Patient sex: M
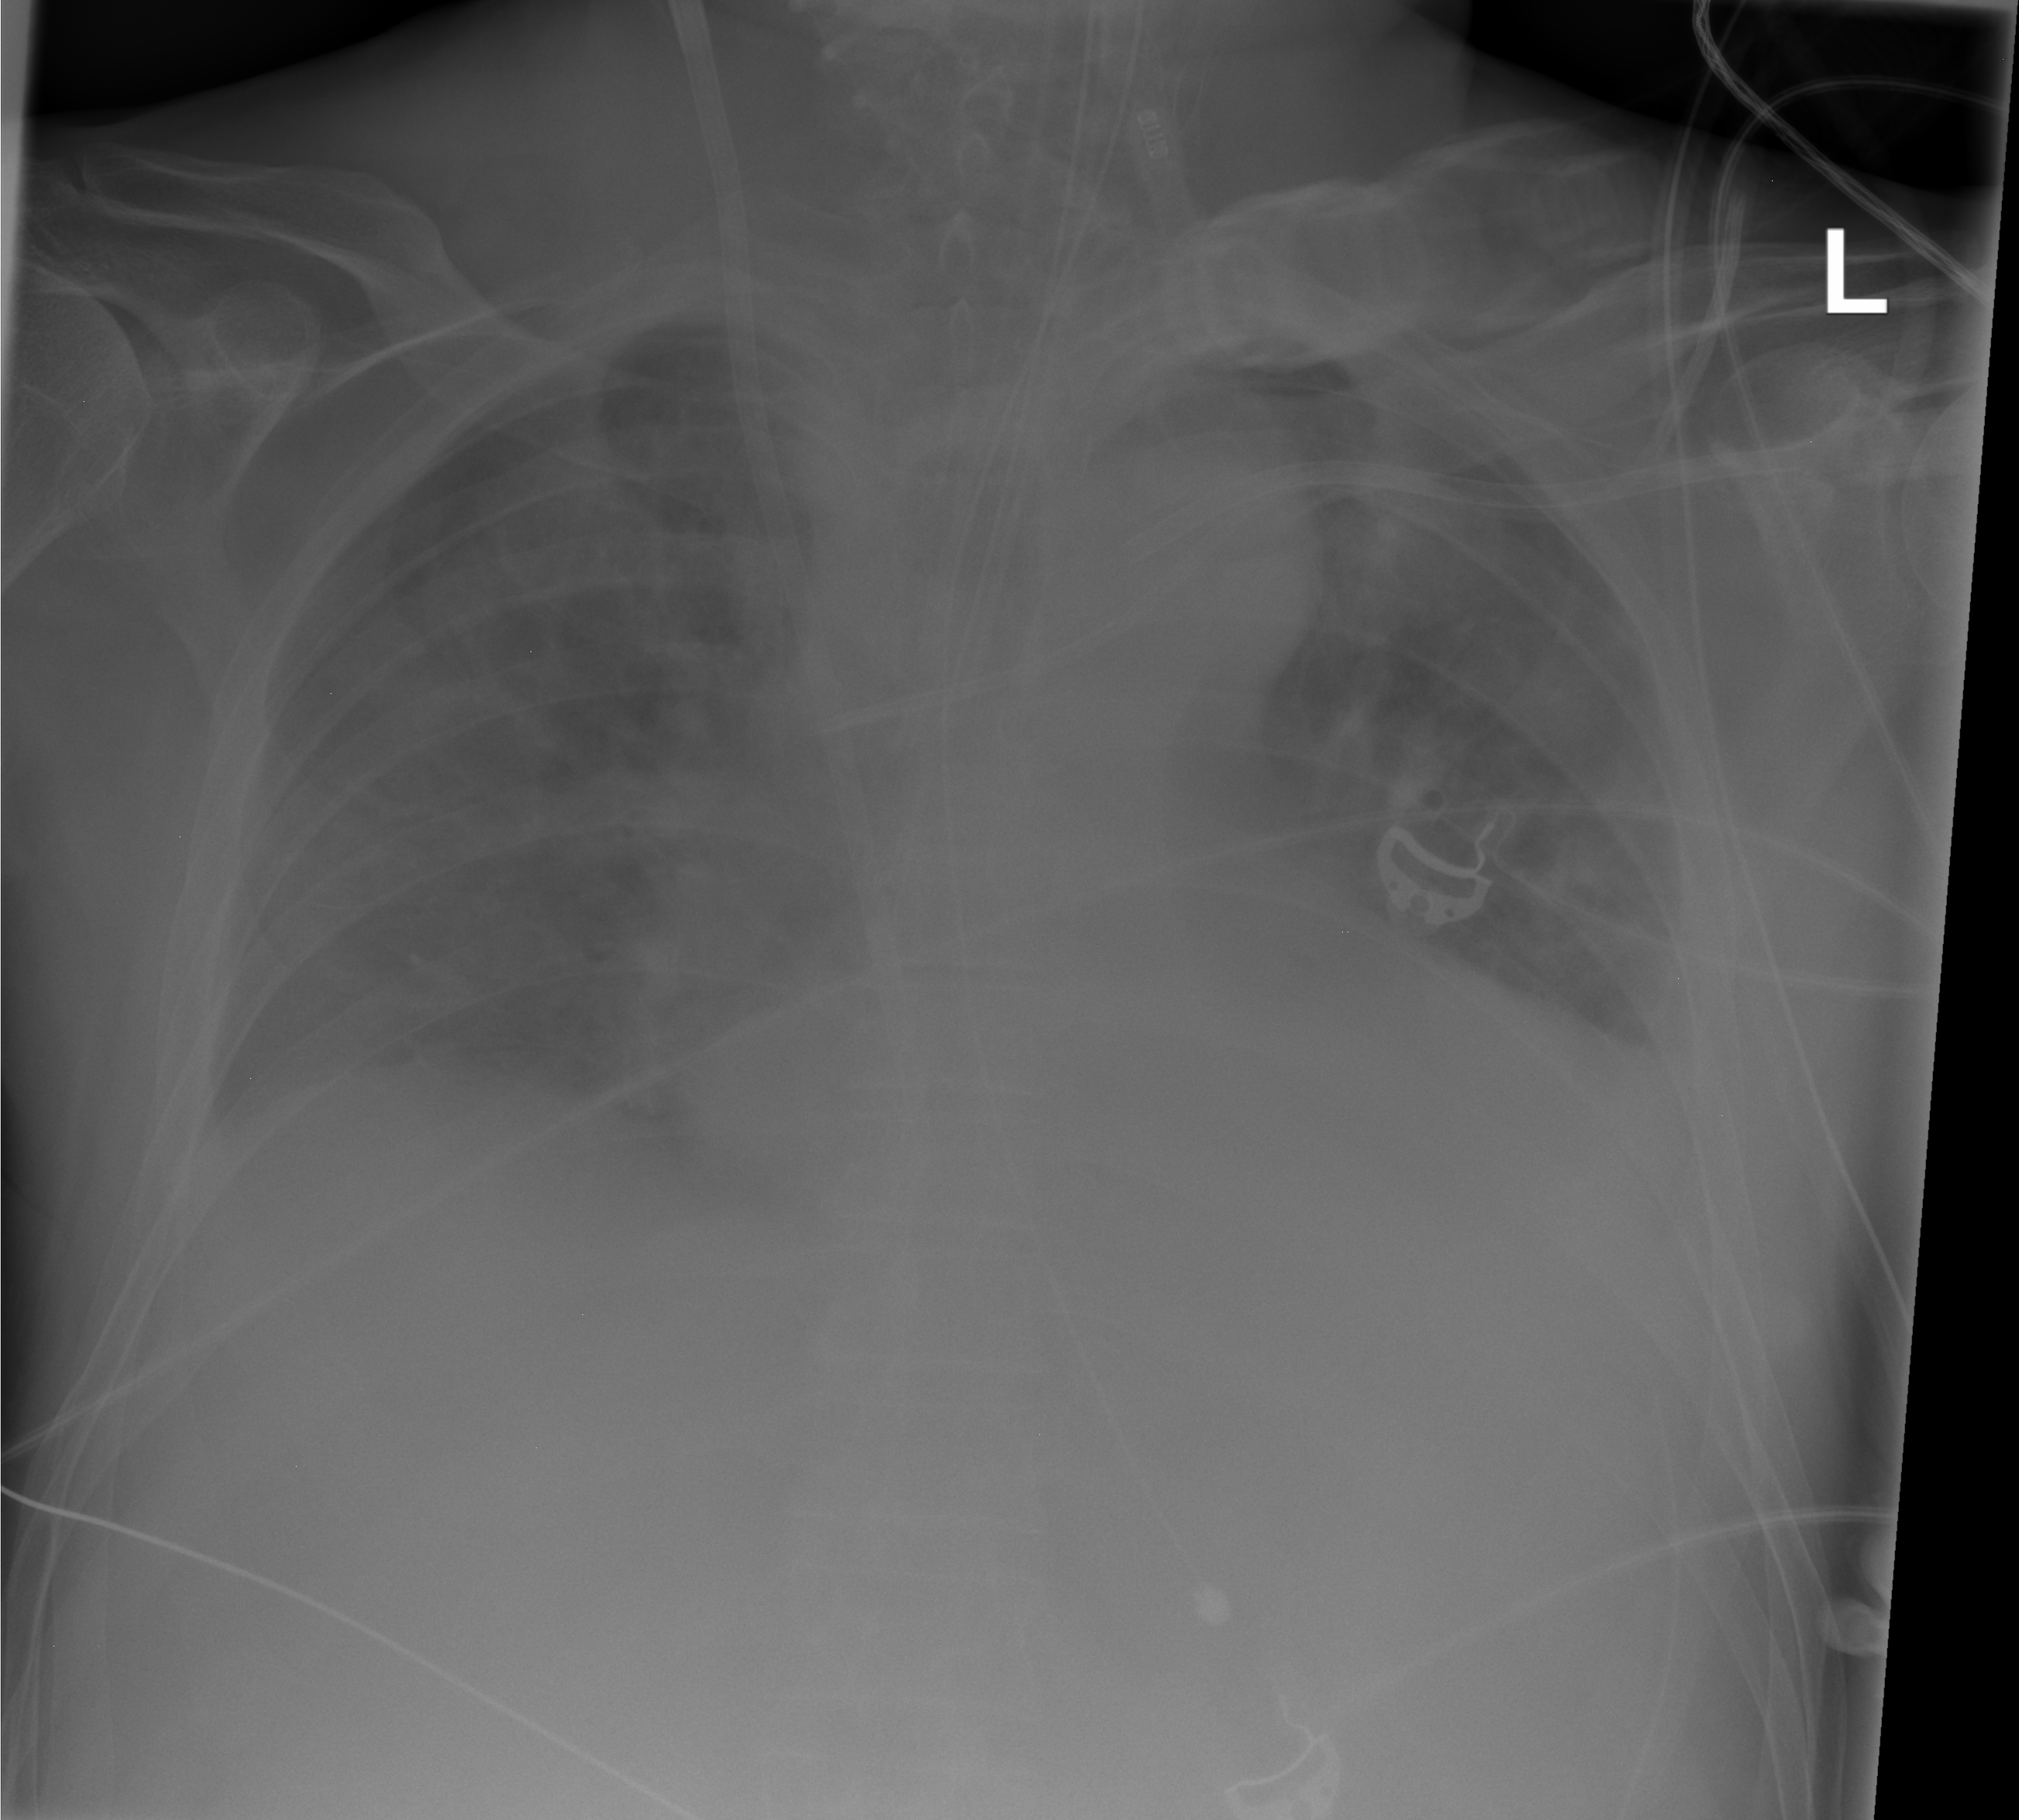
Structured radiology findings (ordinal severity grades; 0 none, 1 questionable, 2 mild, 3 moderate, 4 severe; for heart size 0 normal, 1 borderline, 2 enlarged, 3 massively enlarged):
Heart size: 0
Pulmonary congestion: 2
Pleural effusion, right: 2
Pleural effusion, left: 2
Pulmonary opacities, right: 0
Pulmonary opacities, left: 0
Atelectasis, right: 0
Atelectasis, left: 2